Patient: sex M, age 46
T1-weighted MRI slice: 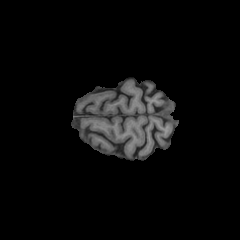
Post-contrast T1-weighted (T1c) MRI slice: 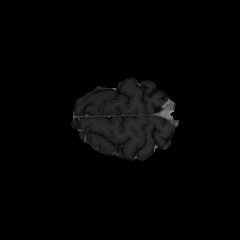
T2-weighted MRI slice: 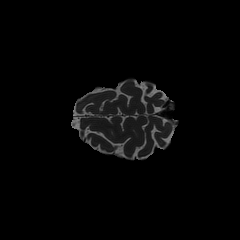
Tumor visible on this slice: no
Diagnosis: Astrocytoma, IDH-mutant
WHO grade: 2